Field crop: maize
Growth stage: 2
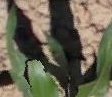
Species: maize